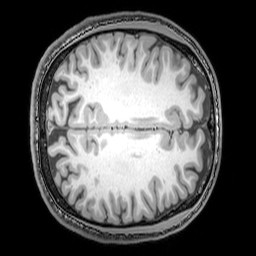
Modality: T1w
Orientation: axial
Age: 22
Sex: male
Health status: healthy
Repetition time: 0.081 s
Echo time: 0.037 s